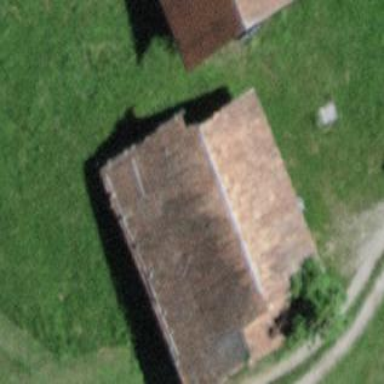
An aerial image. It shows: Rural barn.